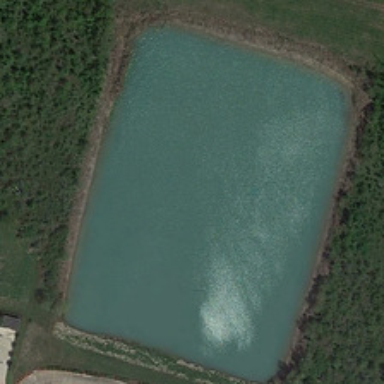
Many green trees are in two sides of a rectangular blue pond .